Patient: sex M, age 57
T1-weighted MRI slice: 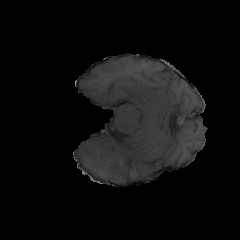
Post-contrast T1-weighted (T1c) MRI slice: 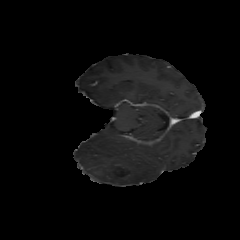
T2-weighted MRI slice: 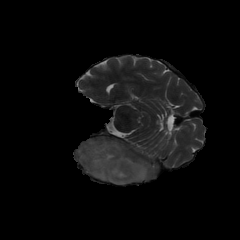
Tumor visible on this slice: yes
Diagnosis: Glioblastoma, IDH-wildtype
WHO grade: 4